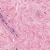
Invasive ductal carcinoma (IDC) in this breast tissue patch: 0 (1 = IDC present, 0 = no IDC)